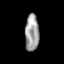
Tissue: skin
Cell type: Epithelial cells
Senescence score: 0.1986
Nuclear area (px): 507
Mean DAPI intensity: 157.83